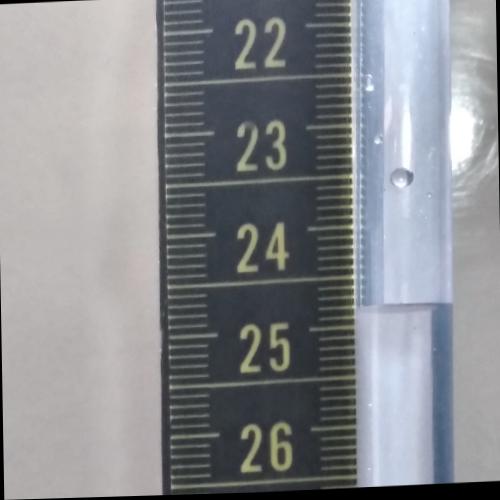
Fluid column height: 24.8 cm